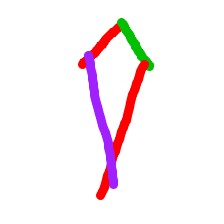
Shape: kite